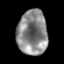
Tissue: prostate
Cell type: T cells
Senescence score: 0.3205
Nuclear area (px): 1325
Mean DAPI intensity: 136.629